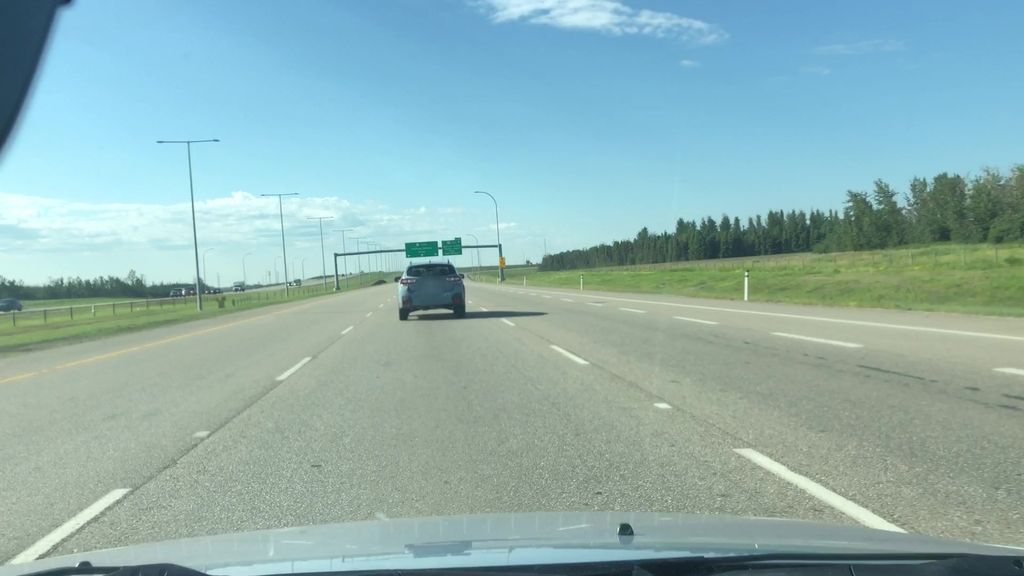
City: edmonton